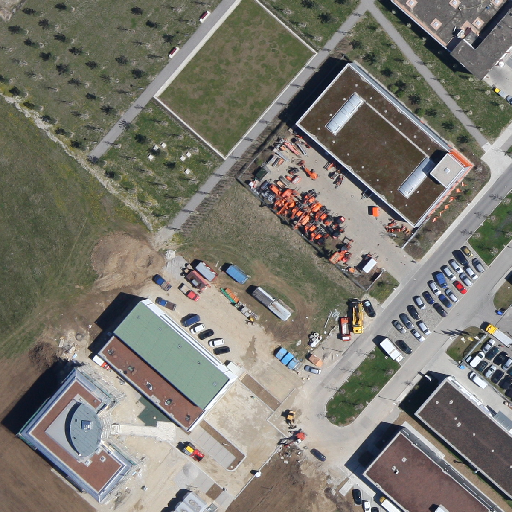
Referring expression: van in the parking area